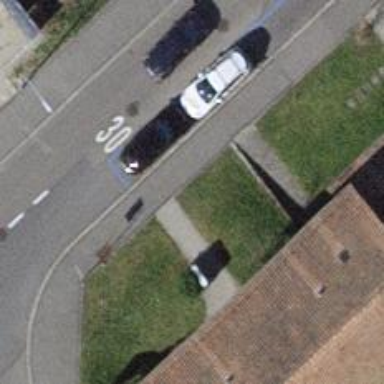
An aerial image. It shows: Parking lane for vehicles.